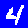
Digit: 4